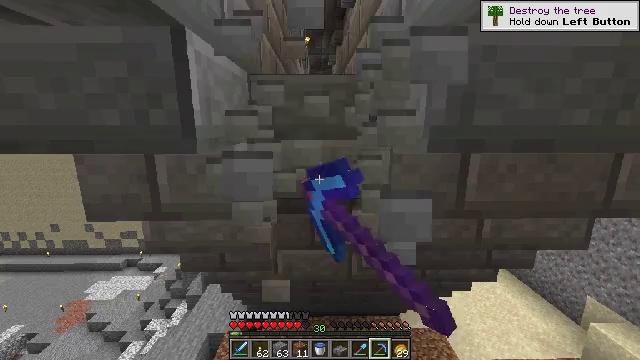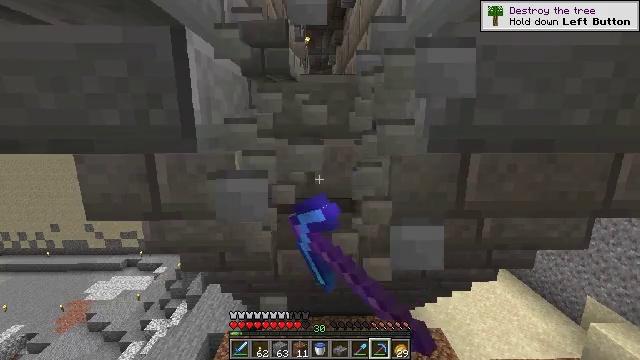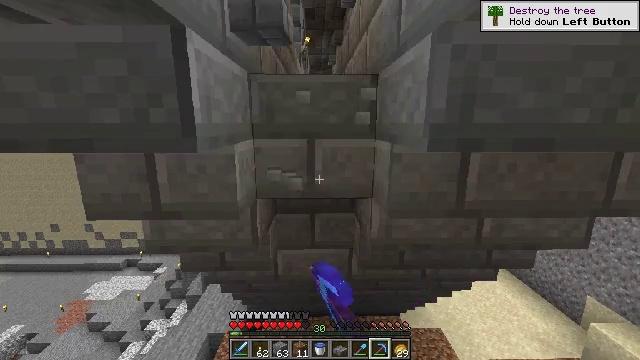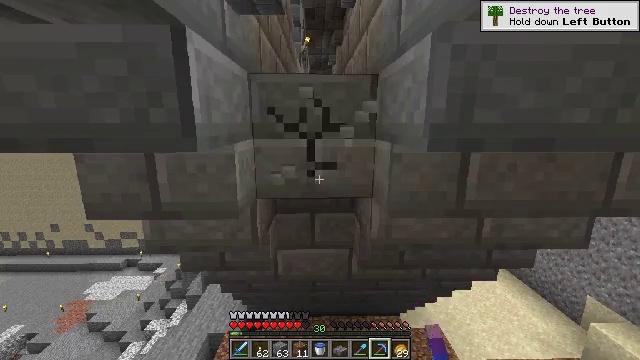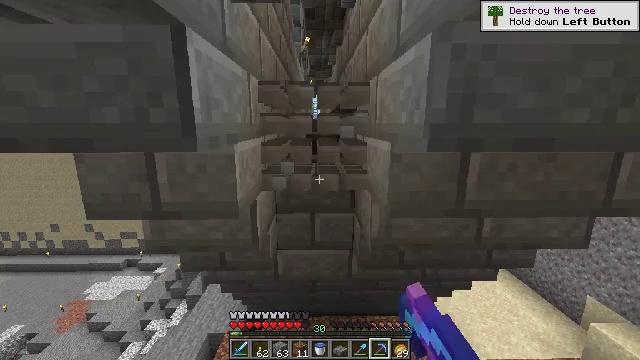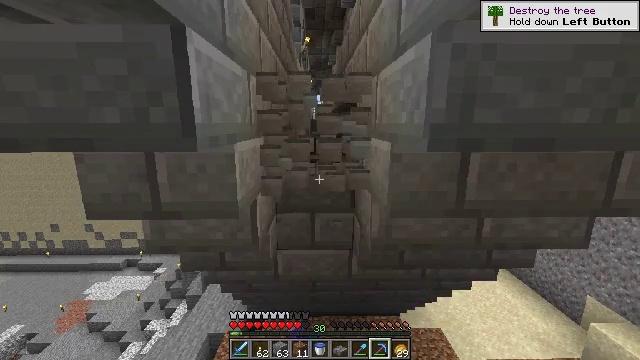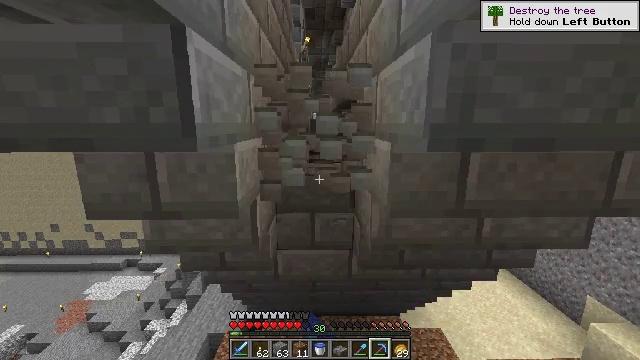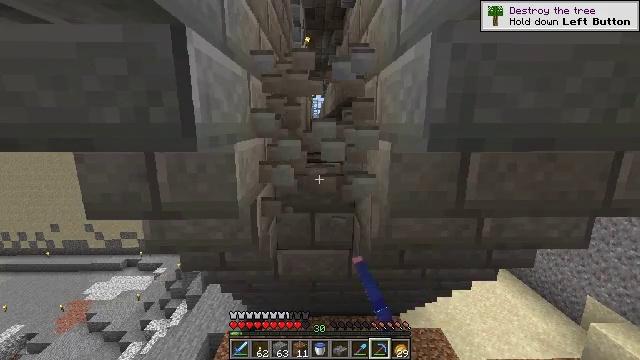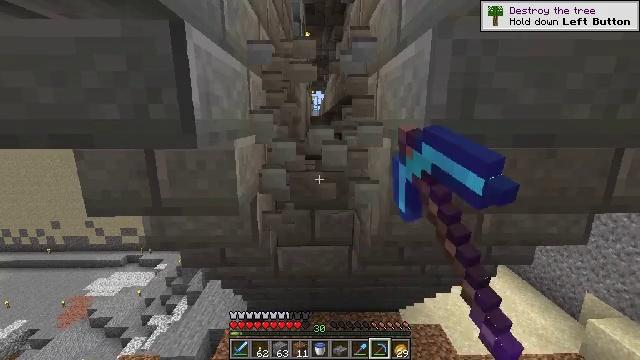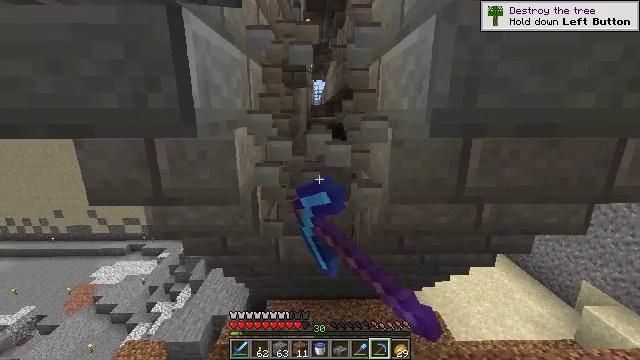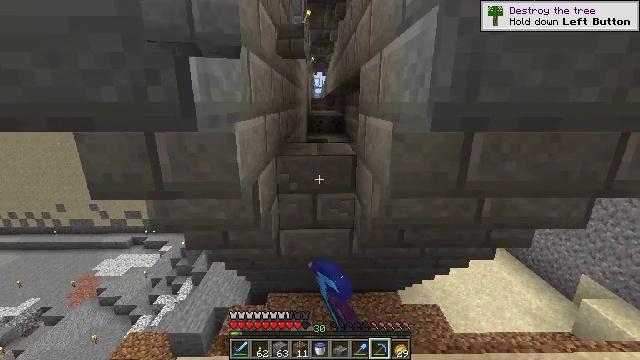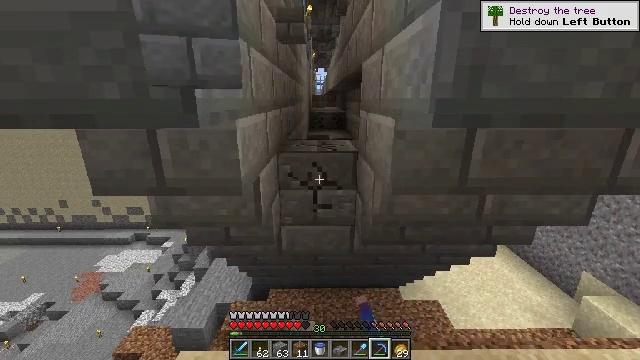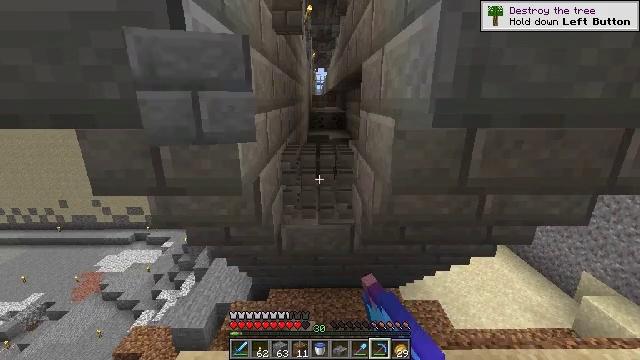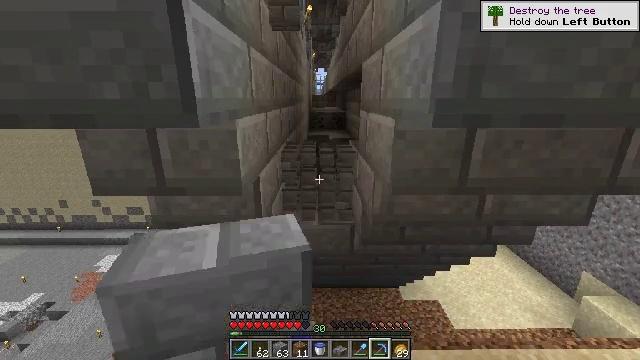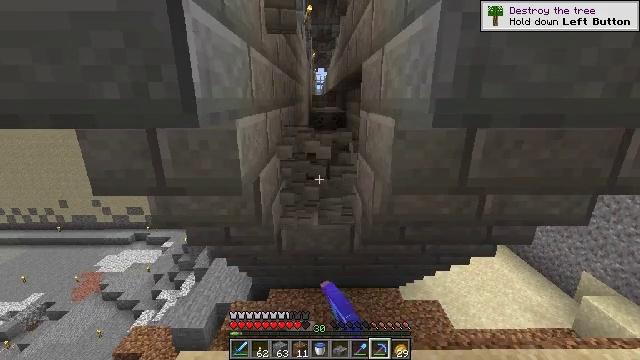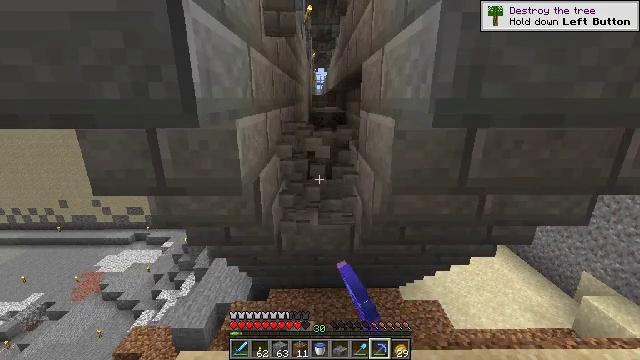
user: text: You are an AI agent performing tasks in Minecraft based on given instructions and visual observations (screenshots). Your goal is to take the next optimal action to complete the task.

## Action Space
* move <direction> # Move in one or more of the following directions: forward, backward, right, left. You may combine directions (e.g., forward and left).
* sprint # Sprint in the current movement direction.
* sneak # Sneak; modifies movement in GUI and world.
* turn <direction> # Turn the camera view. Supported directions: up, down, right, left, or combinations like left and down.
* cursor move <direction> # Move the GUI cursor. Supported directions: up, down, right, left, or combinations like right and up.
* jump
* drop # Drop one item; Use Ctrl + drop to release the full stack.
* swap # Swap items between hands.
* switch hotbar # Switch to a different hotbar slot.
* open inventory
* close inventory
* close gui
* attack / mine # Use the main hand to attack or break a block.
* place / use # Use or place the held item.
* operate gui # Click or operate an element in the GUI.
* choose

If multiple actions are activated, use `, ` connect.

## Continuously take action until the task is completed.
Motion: motion action
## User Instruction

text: Attack the stone bricks to gather materials.
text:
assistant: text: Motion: attack / mine
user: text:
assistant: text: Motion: attack / mine
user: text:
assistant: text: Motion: attack / mine
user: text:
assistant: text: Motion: attack / mine
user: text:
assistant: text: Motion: attack / mine
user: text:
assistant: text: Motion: attack / mine
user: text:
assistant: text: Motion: attack / mine
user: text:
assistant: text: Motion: attack / mine
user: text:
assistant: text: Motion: turn down, attack / mine
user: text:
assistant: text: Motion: turn down, attack / mine
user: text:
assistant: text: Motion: attack / mine
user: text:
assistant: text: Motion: attack / mine
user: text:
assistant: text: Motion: attack / mine
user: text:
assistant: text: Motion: attack / mine
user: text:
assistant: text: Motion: attack / mine
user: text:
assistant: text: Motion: attack / mine
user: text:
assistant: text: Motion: attack / mine